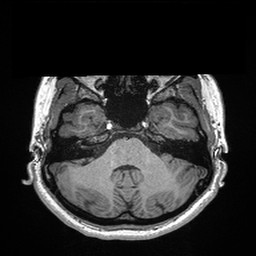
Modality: T1w
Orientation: coronal
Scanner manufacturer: siemens
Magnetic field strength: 3 T
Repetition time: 2.3 s
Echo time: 0.00298 s